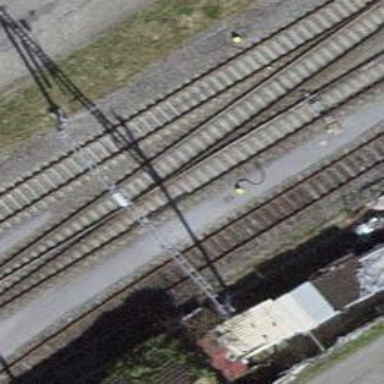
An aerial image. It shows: Single-track railway siding with electrified contact lines.